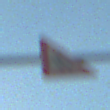
Verkehrszeichen: EinseitigVerengteFahrbahnRechts
Umgebung: Outdoor, Suburban
Tageszeit: MorningAfternoon
Wetter: Clear
Licht: Natural
Jahreszeit: NotSpecified
Kontrast: HighContrast